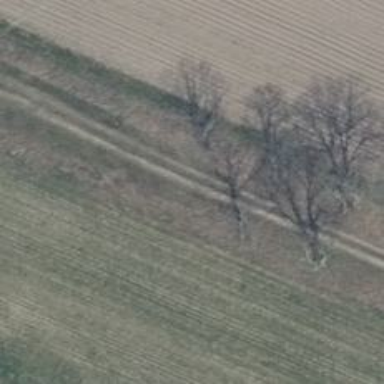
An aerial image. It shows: Row of trees in natural setting.